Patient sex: F
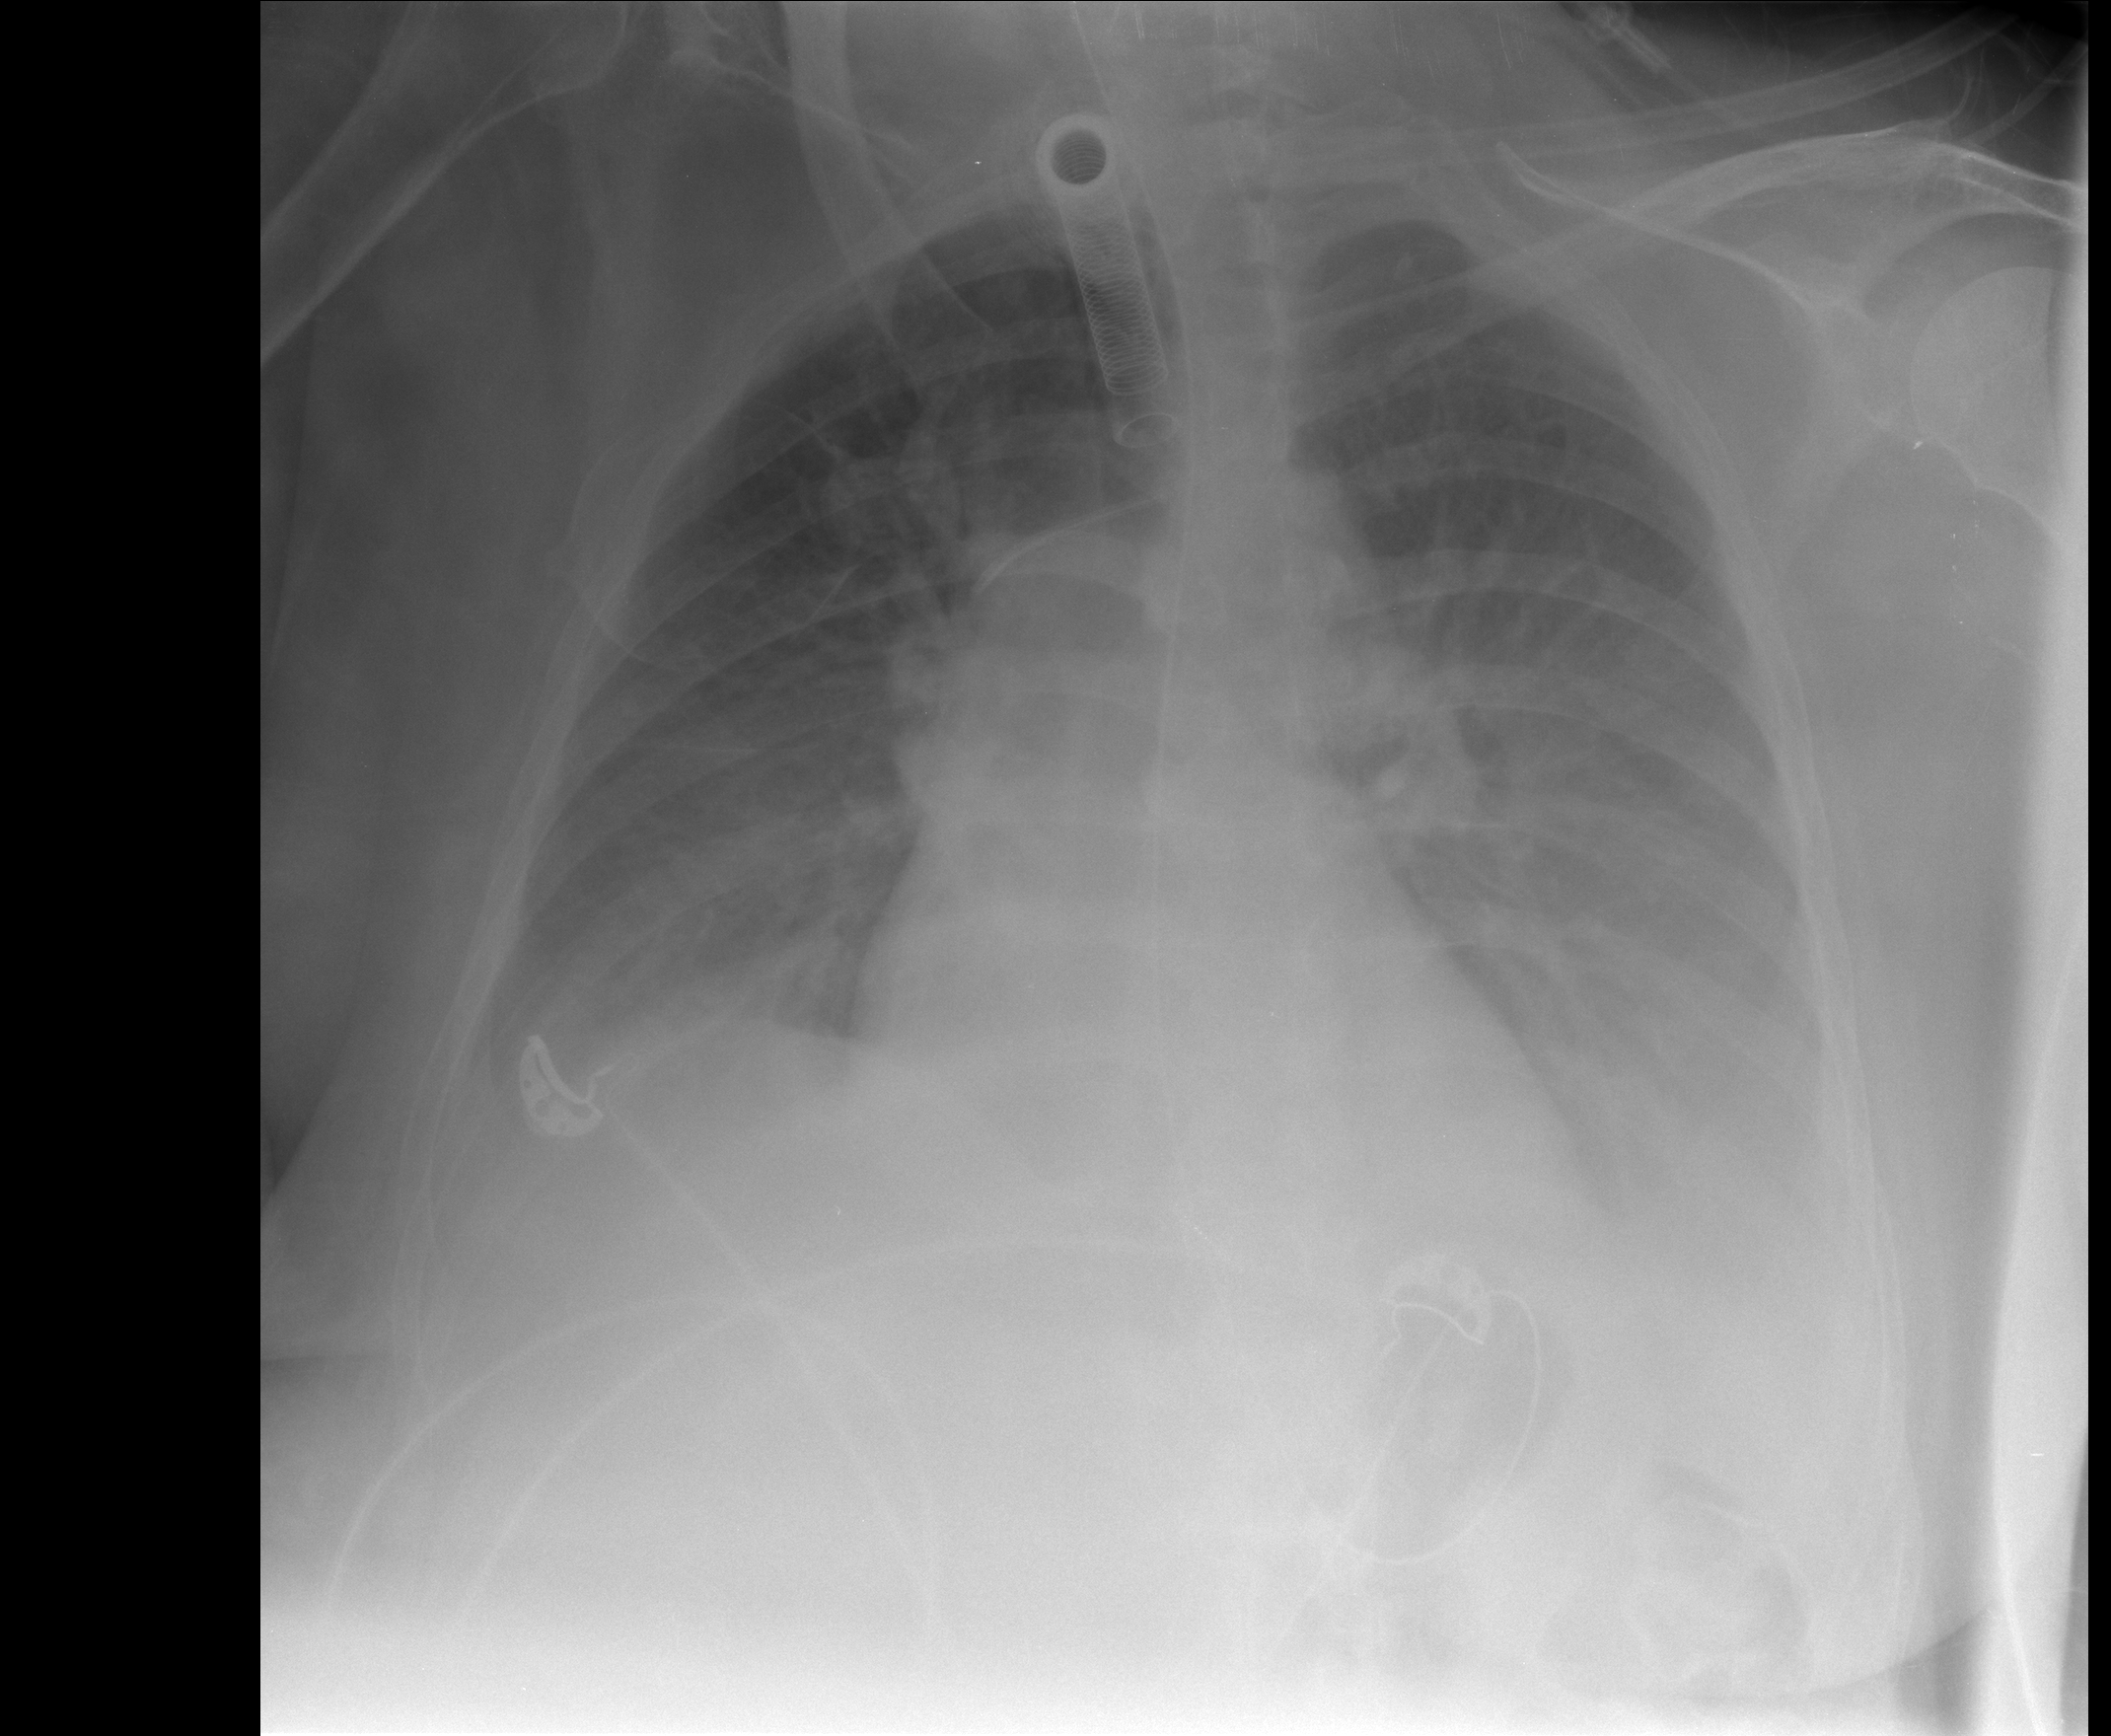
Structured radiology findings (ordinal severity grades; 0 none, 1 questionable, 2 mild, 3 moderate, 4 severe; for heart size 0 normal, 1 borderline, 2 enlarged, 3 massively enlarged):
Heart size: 1
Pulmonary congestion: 2
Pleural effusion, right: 2
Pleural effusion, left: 3
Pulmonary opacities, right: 0
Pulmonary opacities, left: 0
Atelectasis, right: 2
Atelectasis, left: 3